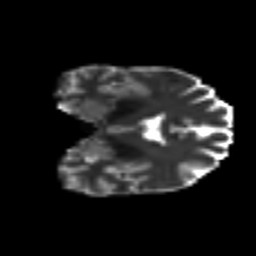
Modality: T2w
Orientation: coronal
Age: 46
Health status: ill
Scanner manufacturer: philips
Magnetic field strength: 3 T
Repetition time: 9 s
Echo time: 0.127 s